Question: I am working with autoLayout, I want to place a UIlabel on UITableViewCell, which should be always at the right of the cell and the center of right.
So here is what I want to achieve

So here you can which I am talking about.
So here my cell height changes dynamically, so whatever be the text height I always want to be the center right.
2) Now as the cell height depends . I want to make sure that if the cell has the default height and it will not decrease below it. It can increase to any height.
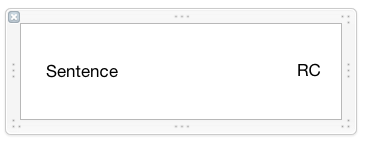
Answer: Select your label go to 'editor' then select 'vertical center in container', also fix it using the 'trailing space' from super view and set fit size to content and it should work. For dynamic tableViewCell height created using autolayout find the <URL>. This will help you a lot.